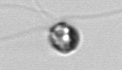
Label: flagellate_morphotype1